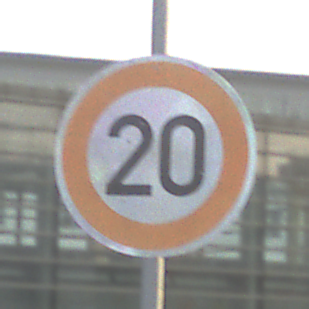
Verkehrszeichen: Geschwindigkeit20
Umgebung: Outdoor, Urban
Tageszeit: SunriseSunset
Wetter: PartlyCloudy
Licht: Natural
Jahreszeit: NotSpecified
Kontrast: LowContrast